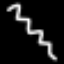
Label: squiggle